Interaction volume radius: 10 \u00c5
Interaction volume height: 10 \u00c5
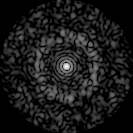
Disorder parameter: 0.843